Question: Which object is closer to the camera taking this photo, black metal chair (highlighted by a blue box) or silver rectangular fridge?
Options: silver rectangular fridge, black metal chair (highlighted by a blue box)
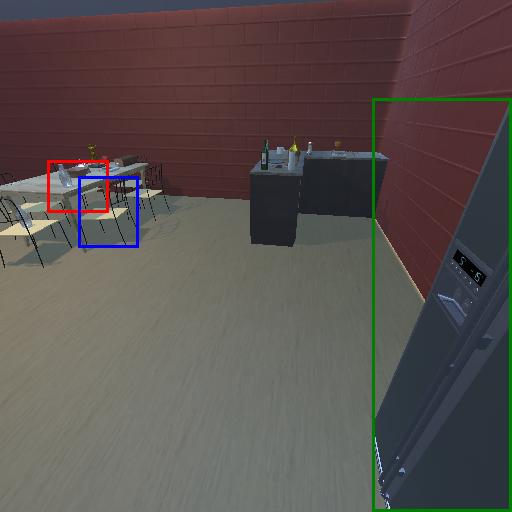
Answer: silver rectangular fridge